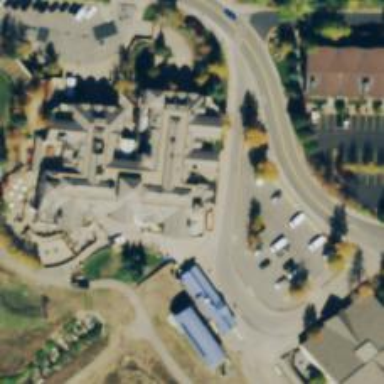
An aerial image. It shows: School with focus on skiing.